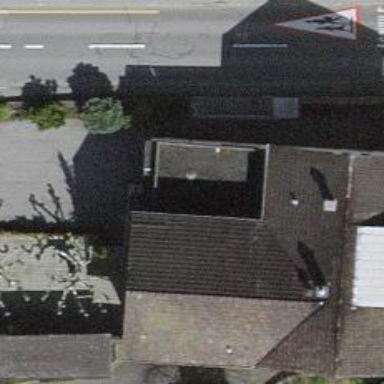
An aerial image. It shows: Cafe.